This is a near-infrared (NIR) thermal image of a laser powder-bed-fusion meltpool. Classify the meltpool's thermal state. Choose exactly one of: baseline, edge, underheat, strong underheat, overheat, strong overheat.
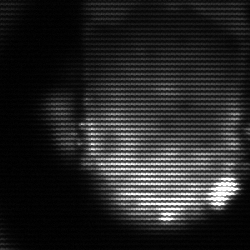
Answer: baseline